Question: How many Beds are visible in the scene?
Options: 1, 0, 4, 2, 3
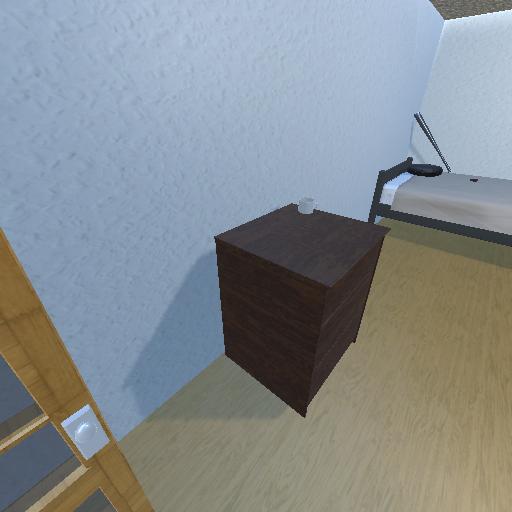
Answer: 1